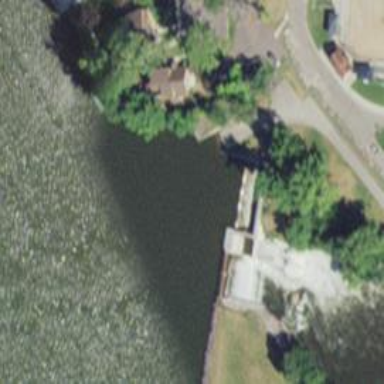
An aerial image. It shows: Dam across waterway.